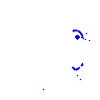
Particle: kaon